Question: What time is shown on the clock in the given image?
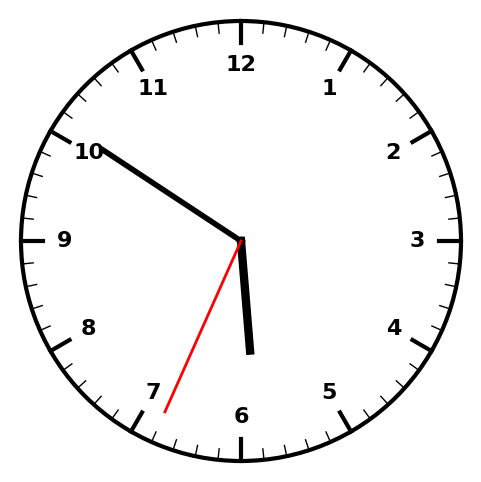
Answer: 05:50:34